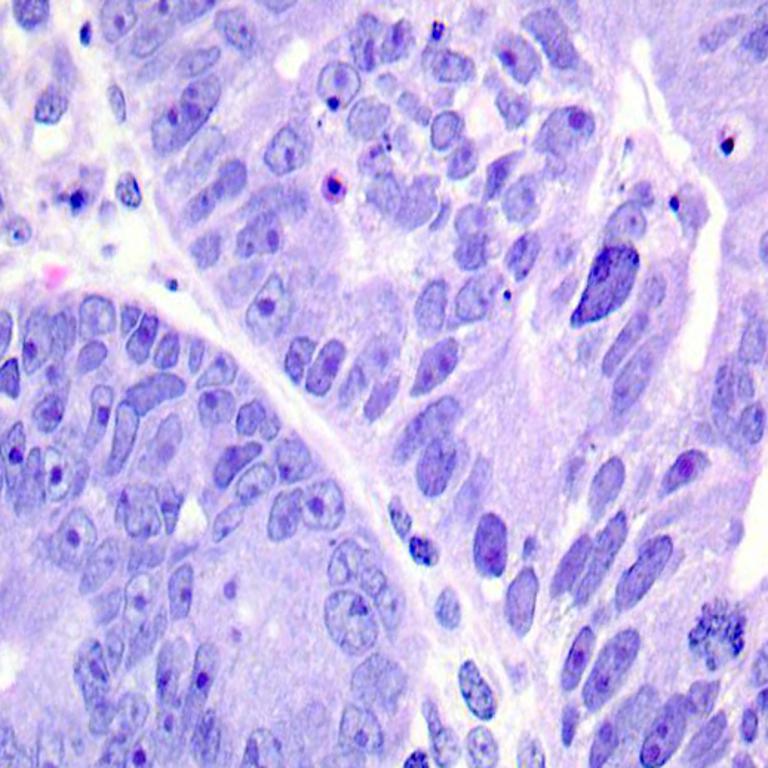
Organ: colon
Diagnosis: adenocarcinomas